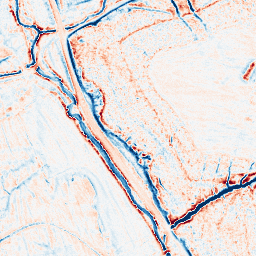
Category: edge_preserving
Decomposition family: anisotropic_diffusion
Decomposition parameters: iterations: 50
kappa: 100
gamma: 0.05
Upsampling method: edge_directed
Upsampling parameters: scale: 4
Upsampling scale: 4